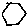
Label: hexagon